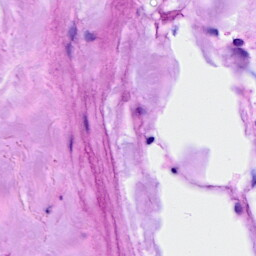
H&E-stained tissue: Breast